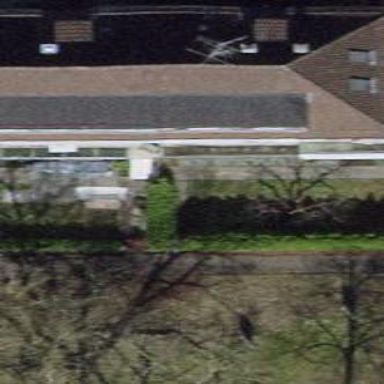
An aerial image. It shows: Building with tile roof.